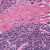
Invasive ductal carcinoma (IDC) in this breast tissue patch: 0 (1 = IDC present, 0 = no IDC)